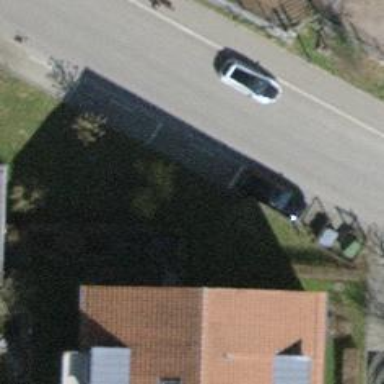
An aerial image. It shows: Hedge acting as barrier.